Question: For some reason the add controller class dialog isn't picking up on the Movies, and MovieDBContext classing. I'm new to ASP.NET and Visual Studio 2010, is there something which I should do for the classes to show here?

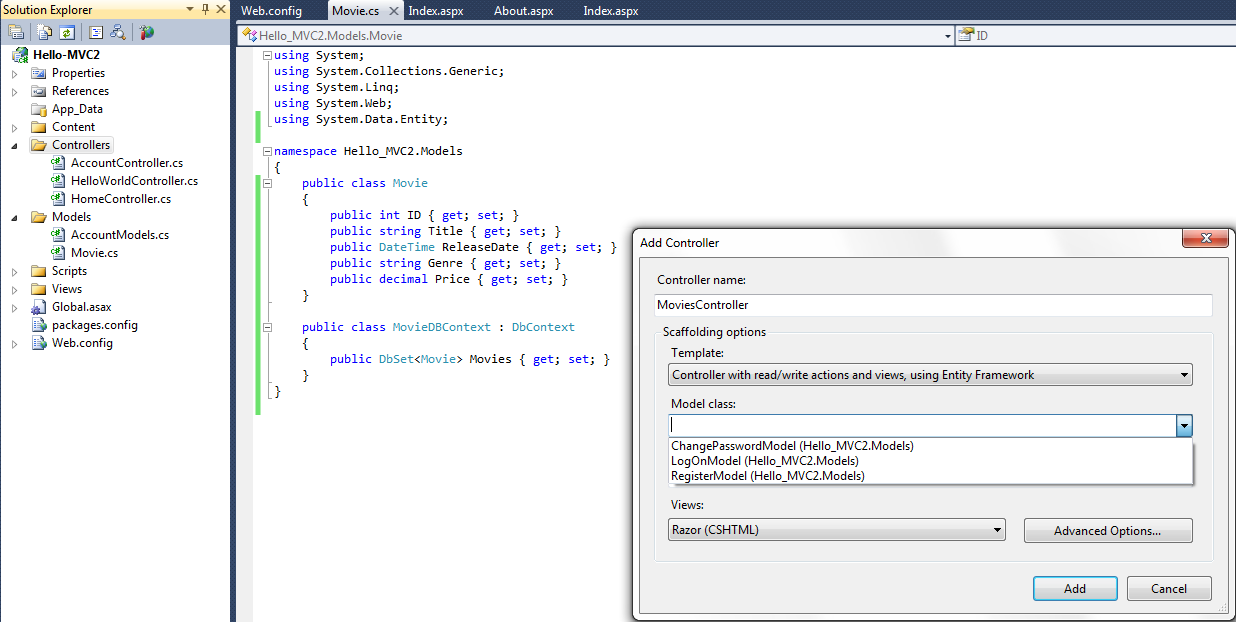
Answer: Try building your project first and then add your controller.